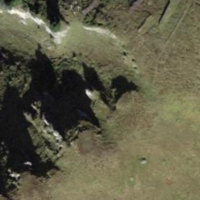
EUNIS habitat code: 23
Species observed at this site:
Geum montanum